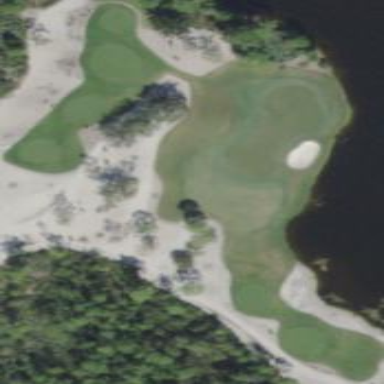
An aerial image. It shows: Area of rough grass used for golf.